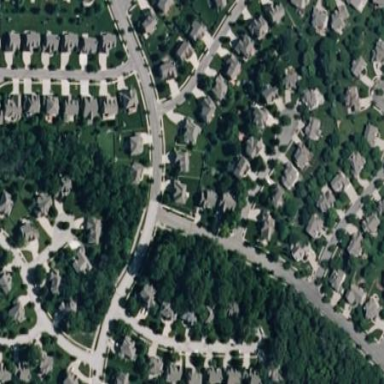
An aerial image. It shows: This residential area consists of single-family homes.